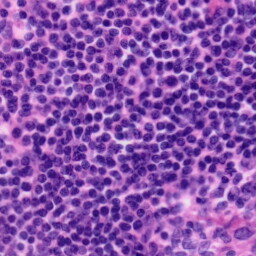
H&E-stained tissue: Tonsil